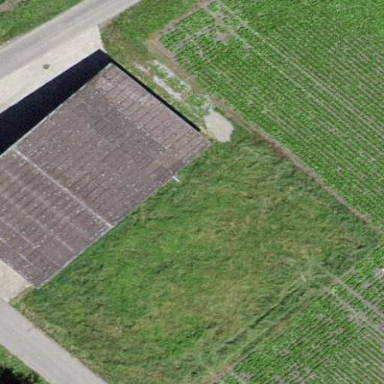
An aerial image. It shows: Garage.